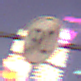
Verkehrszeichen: EndeGeschwindigkeit90
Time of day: Night
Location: Outdoor (Urban)
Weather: PartlyCloudy
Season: NotSpecified
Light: Natural